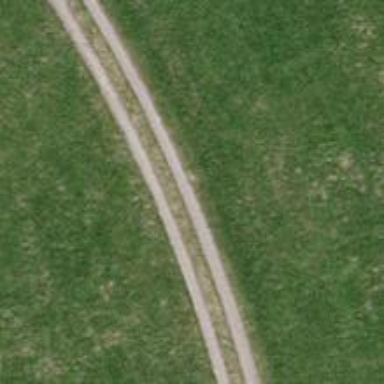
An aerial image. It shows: Track with grade 2 tracktype.